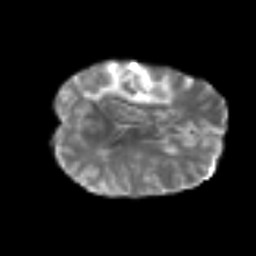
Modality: T2w
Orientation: axial
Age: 44
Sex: female
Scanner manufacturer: siemens
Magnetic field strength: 3 T
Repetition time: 6.1 s
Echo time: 0.101 s